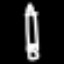
Label: pencil